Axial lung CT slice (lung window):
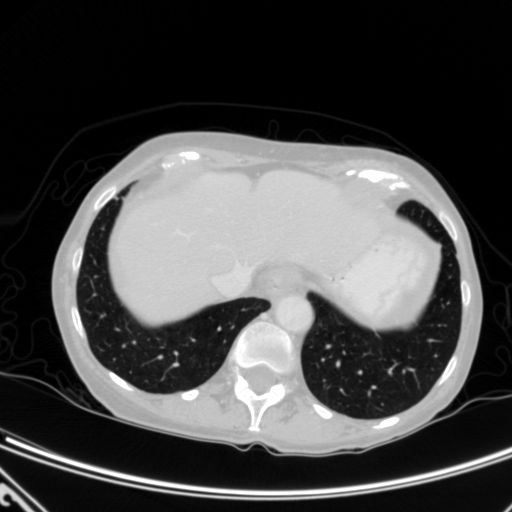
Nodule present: no